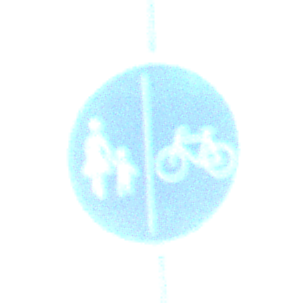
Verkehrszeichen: GetrennterRadUndGehwegRadwegRechts
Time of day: MorningAfternoon
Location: Outdoor (RoadRail)
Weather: Clear
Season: NotSpecified
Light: Natural